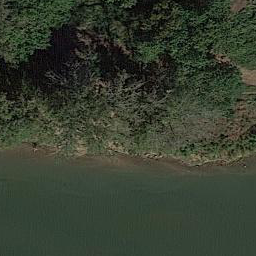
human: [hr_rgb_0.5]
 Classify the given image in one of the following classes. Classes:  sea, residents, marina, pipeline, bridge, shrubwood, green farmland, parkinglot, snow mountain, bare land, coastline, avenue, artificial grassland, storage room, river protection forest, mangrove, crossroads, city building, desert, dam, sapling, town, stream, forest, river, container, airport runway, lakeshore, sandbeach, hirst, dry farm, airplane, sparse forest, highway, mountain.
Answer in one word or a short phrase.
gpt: river protection forest